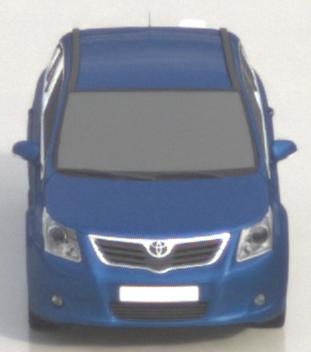
Make: Toyota
Model: Avensis 1.6
Detailed model: Avensis (T27) Notch Back
Model produced from: 2009/01
Model produced until: 2010/08
Doors: 4
Color: blue
Road condition: wet road
Daytime: morning or afternoon
Contrast: low contrast